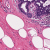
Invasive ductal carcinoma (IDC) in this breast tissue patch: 0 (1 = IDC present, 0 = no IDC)